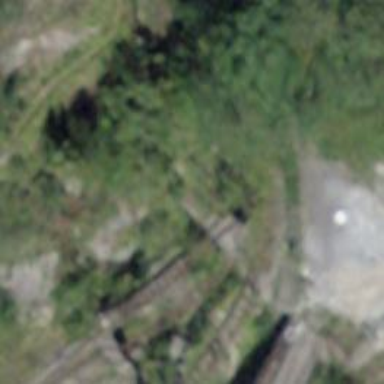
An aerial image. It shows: Disused railway.